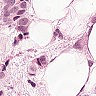
Metastatic tissue present: yes